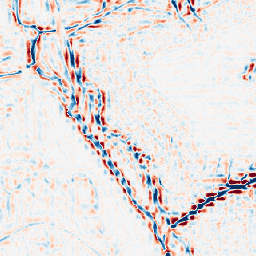
Category: wavelet
Decomposition family: wavelet_reverse_biorthogonal
Decomposition parameters: wavelet: rbio1.3
level: 3
Upsampling method: nearest
Upsampling parameters: scale: 4
Upsampling scale: 4